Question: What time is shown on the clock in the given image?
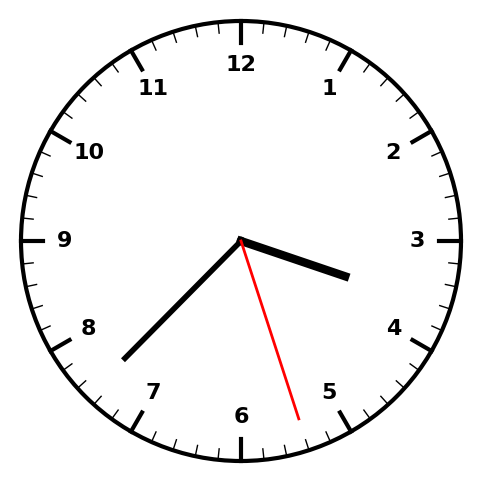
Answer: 03:37:27